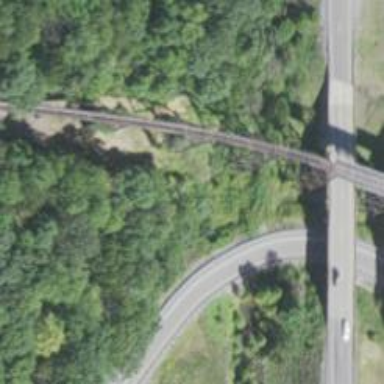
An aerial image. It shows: Railway bridge.